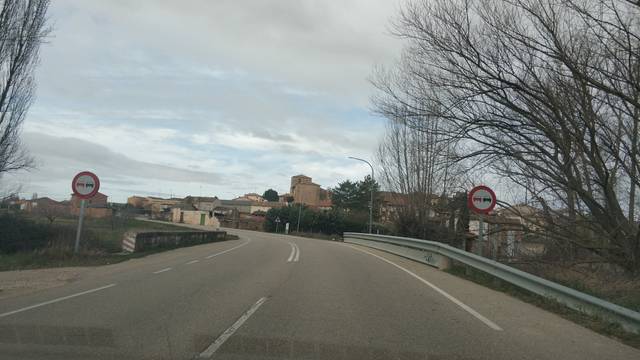
Region: Spain
Coordinates: 41.7, -3.571